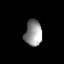
Tissue: prostate
Cell type: T cells
Senescence score: 0.3317
Nuclear area (px): 432
Mean DAPI intensity: 148.94